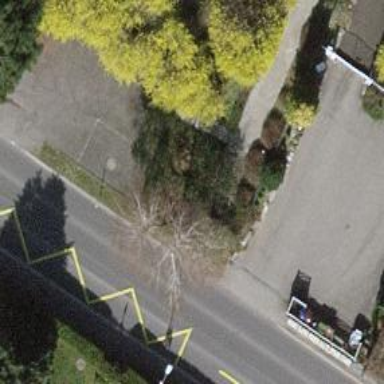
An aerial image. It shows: Deciduous broadleaved tree in garden.